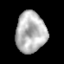
Tissue: lung
Cell type: Epithelial cells
Senescence score: 0.1716
Nuclear area (px): 1193
Mean DAPI intensity: 184.674